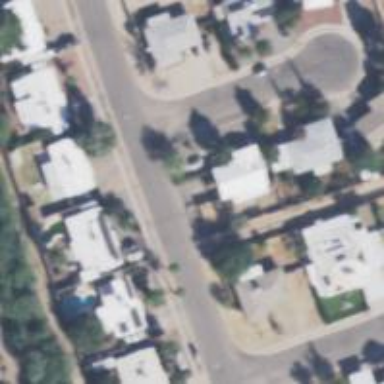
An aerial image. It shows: Alley classified as service road.